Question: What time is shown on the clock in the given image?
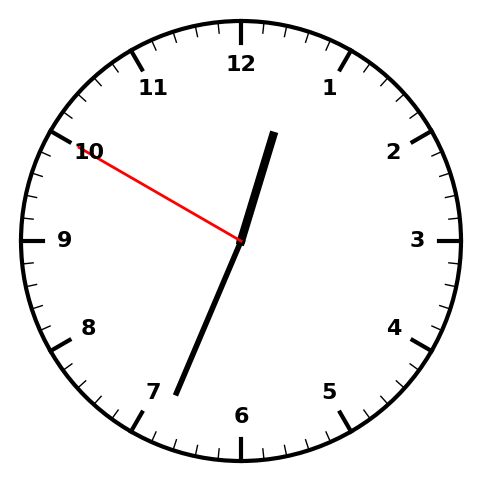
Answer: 12:33:50